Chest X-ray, AP view. Patient: 14 years old, sex M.
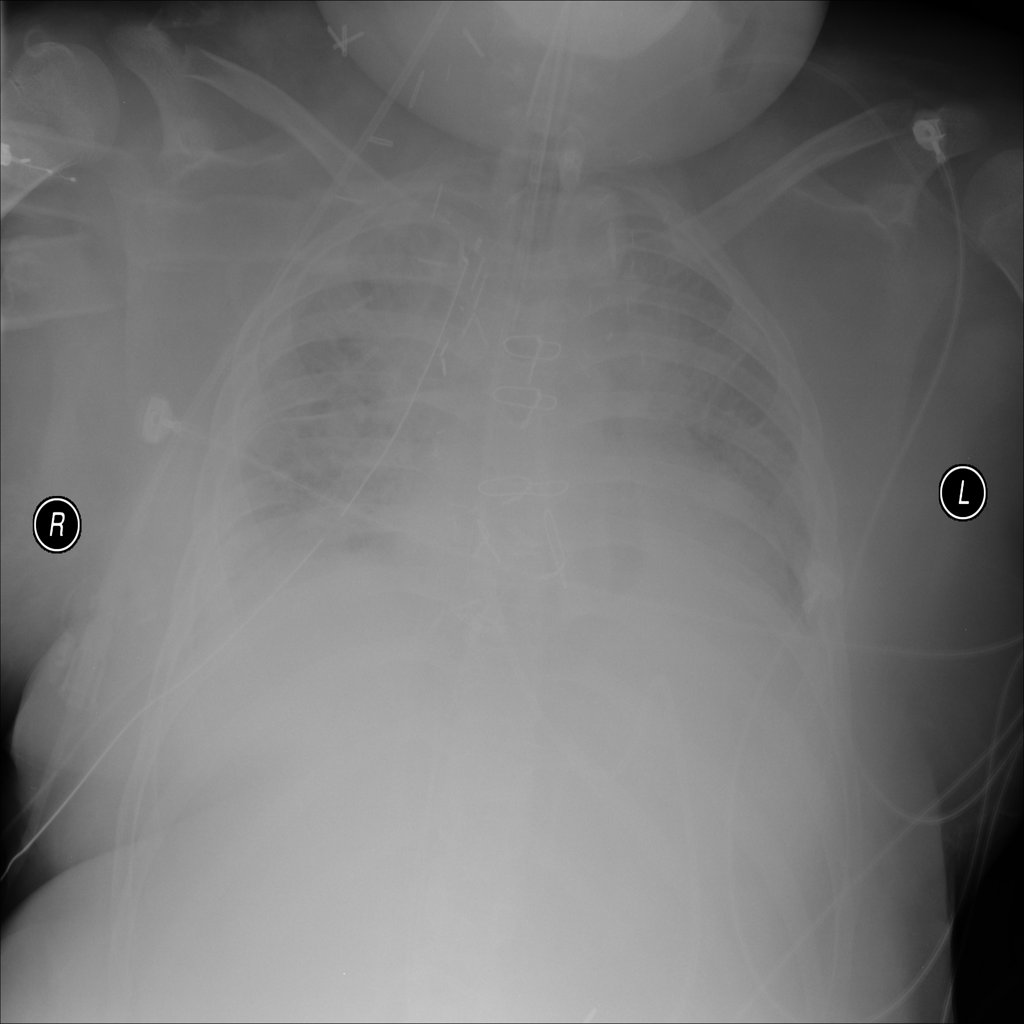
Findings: Infiltration